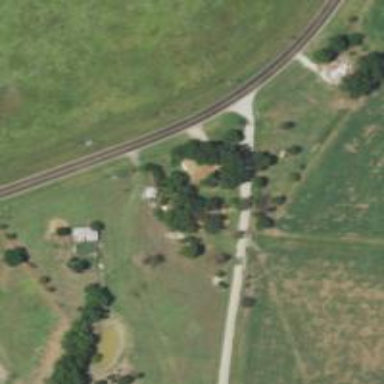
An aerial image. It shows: Driveway leading to service road.